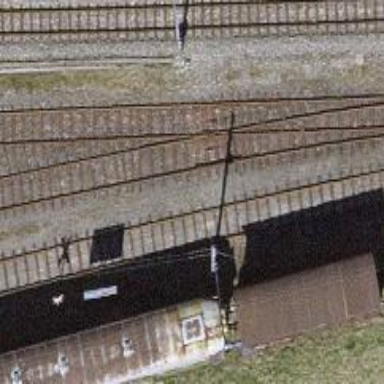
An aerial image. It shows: Rail yard with electrified rails and single track.